Question: I have an application which print the receipt to receipt printer using ESC/POS. It needs to support Thai language.
When I tried to print Thai language, some of the characters are being separated like this photo:

Here is my code:
'''
printMSG = Command.ESC + "t" + Command.DecimalToCharString(27);
port.Write(printMSG);
var enc = Encoding.GetEncoding("windows-874");
string content = "khaawphad`inodniiechiiykabekhruue`ngethsaebbdang";
byte[] bytes = enc.GetBytes(content);
port.Write(bytes, 0, bytes.Length);
'''
I don't have any idea. Please help me. Would be a life savior.
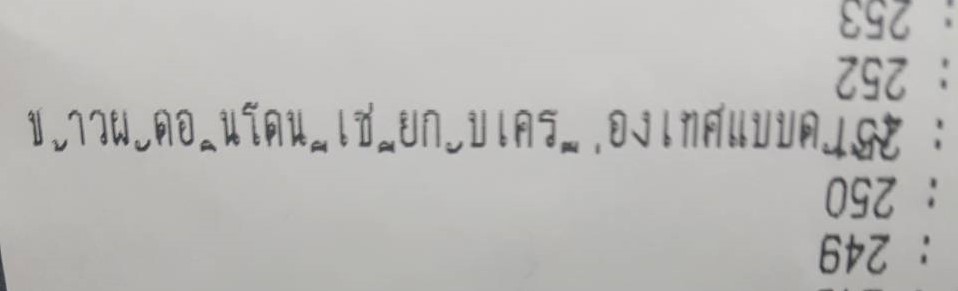
Answer: <URL>
Here is the picture as I have described above in my comments.
I have written a simple For..Next loop to print out the characters in the Thai codepage.
From my picture I have highlighted the double char in the codepage and the char number of the Thai char.
Also, the third the printout shows the my code printing out Thai sentences with three lines for each Thai sentence. The first and third sentence has three lines.